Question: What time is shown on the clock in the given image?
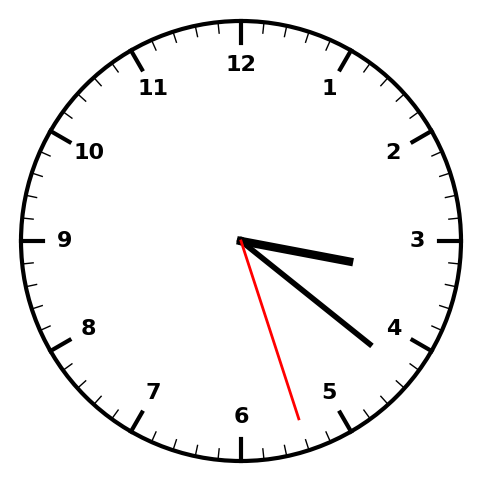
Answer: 03:21:27